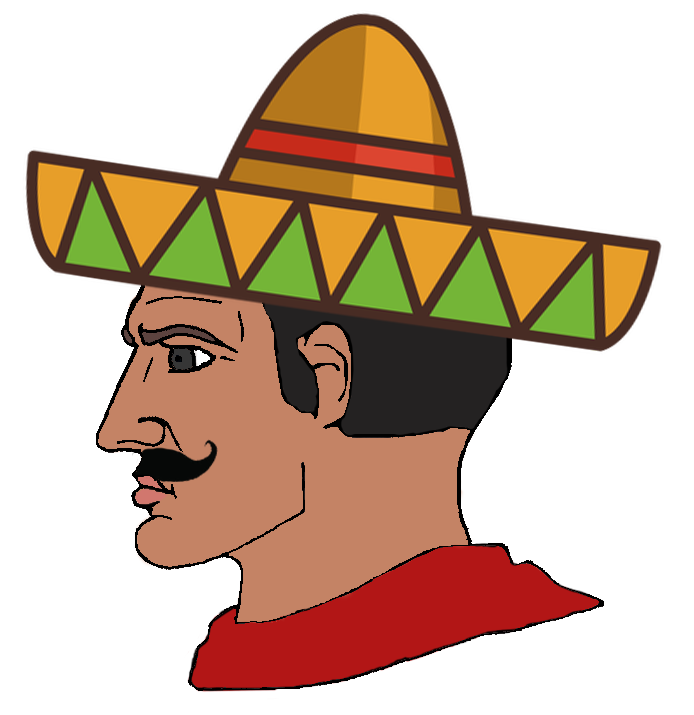
Label: 4_Yes_Chad